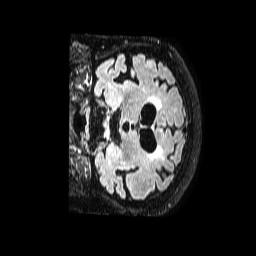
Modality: FLAIR
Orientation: coronal
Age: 75
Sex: female
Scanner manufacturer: philips
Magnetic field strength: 1.5 T
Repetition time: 4.8 s
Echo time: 0.3 s